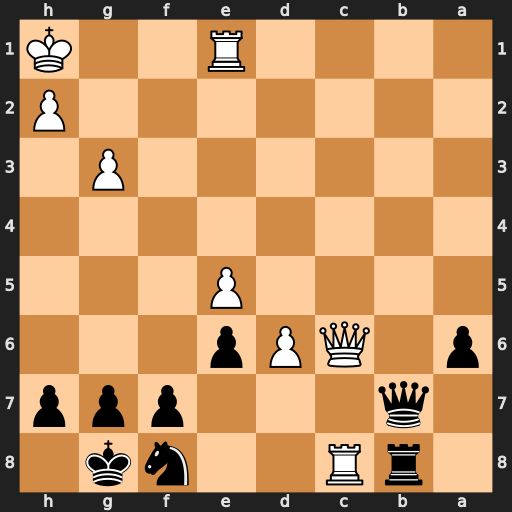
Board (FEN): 1rR2nk1/1q3ppp/p1QPp3/4P3/8/6P1/7P/4R2K
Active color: b
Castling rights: -
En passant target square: -
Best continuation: Qxc8 Qxc8 Rxc8